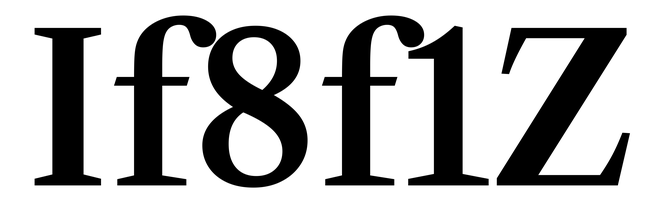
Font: LibreCaslonText_SemiBold